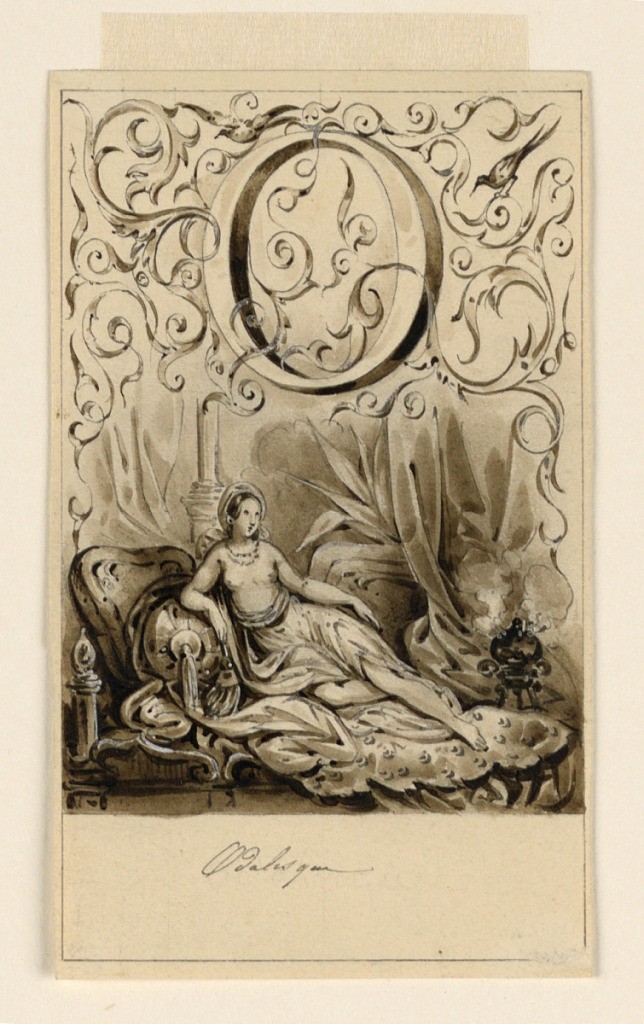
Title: Design for the Letter O of a Pictoral Alphabet: Odalisque
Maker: Victor Vincent Adam, French, 1801 – 1866
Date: ca. 1830
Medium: Graphite, pen and bistre ink, brush and ink wash, with white heightening on cream paper
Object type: Drawing
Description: Letter above, flanked by intertwining rinceau. A half nude girl is seen lying on a couch.